Field crop: tomato
Growth stage: 1
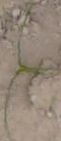
Species: cyperus